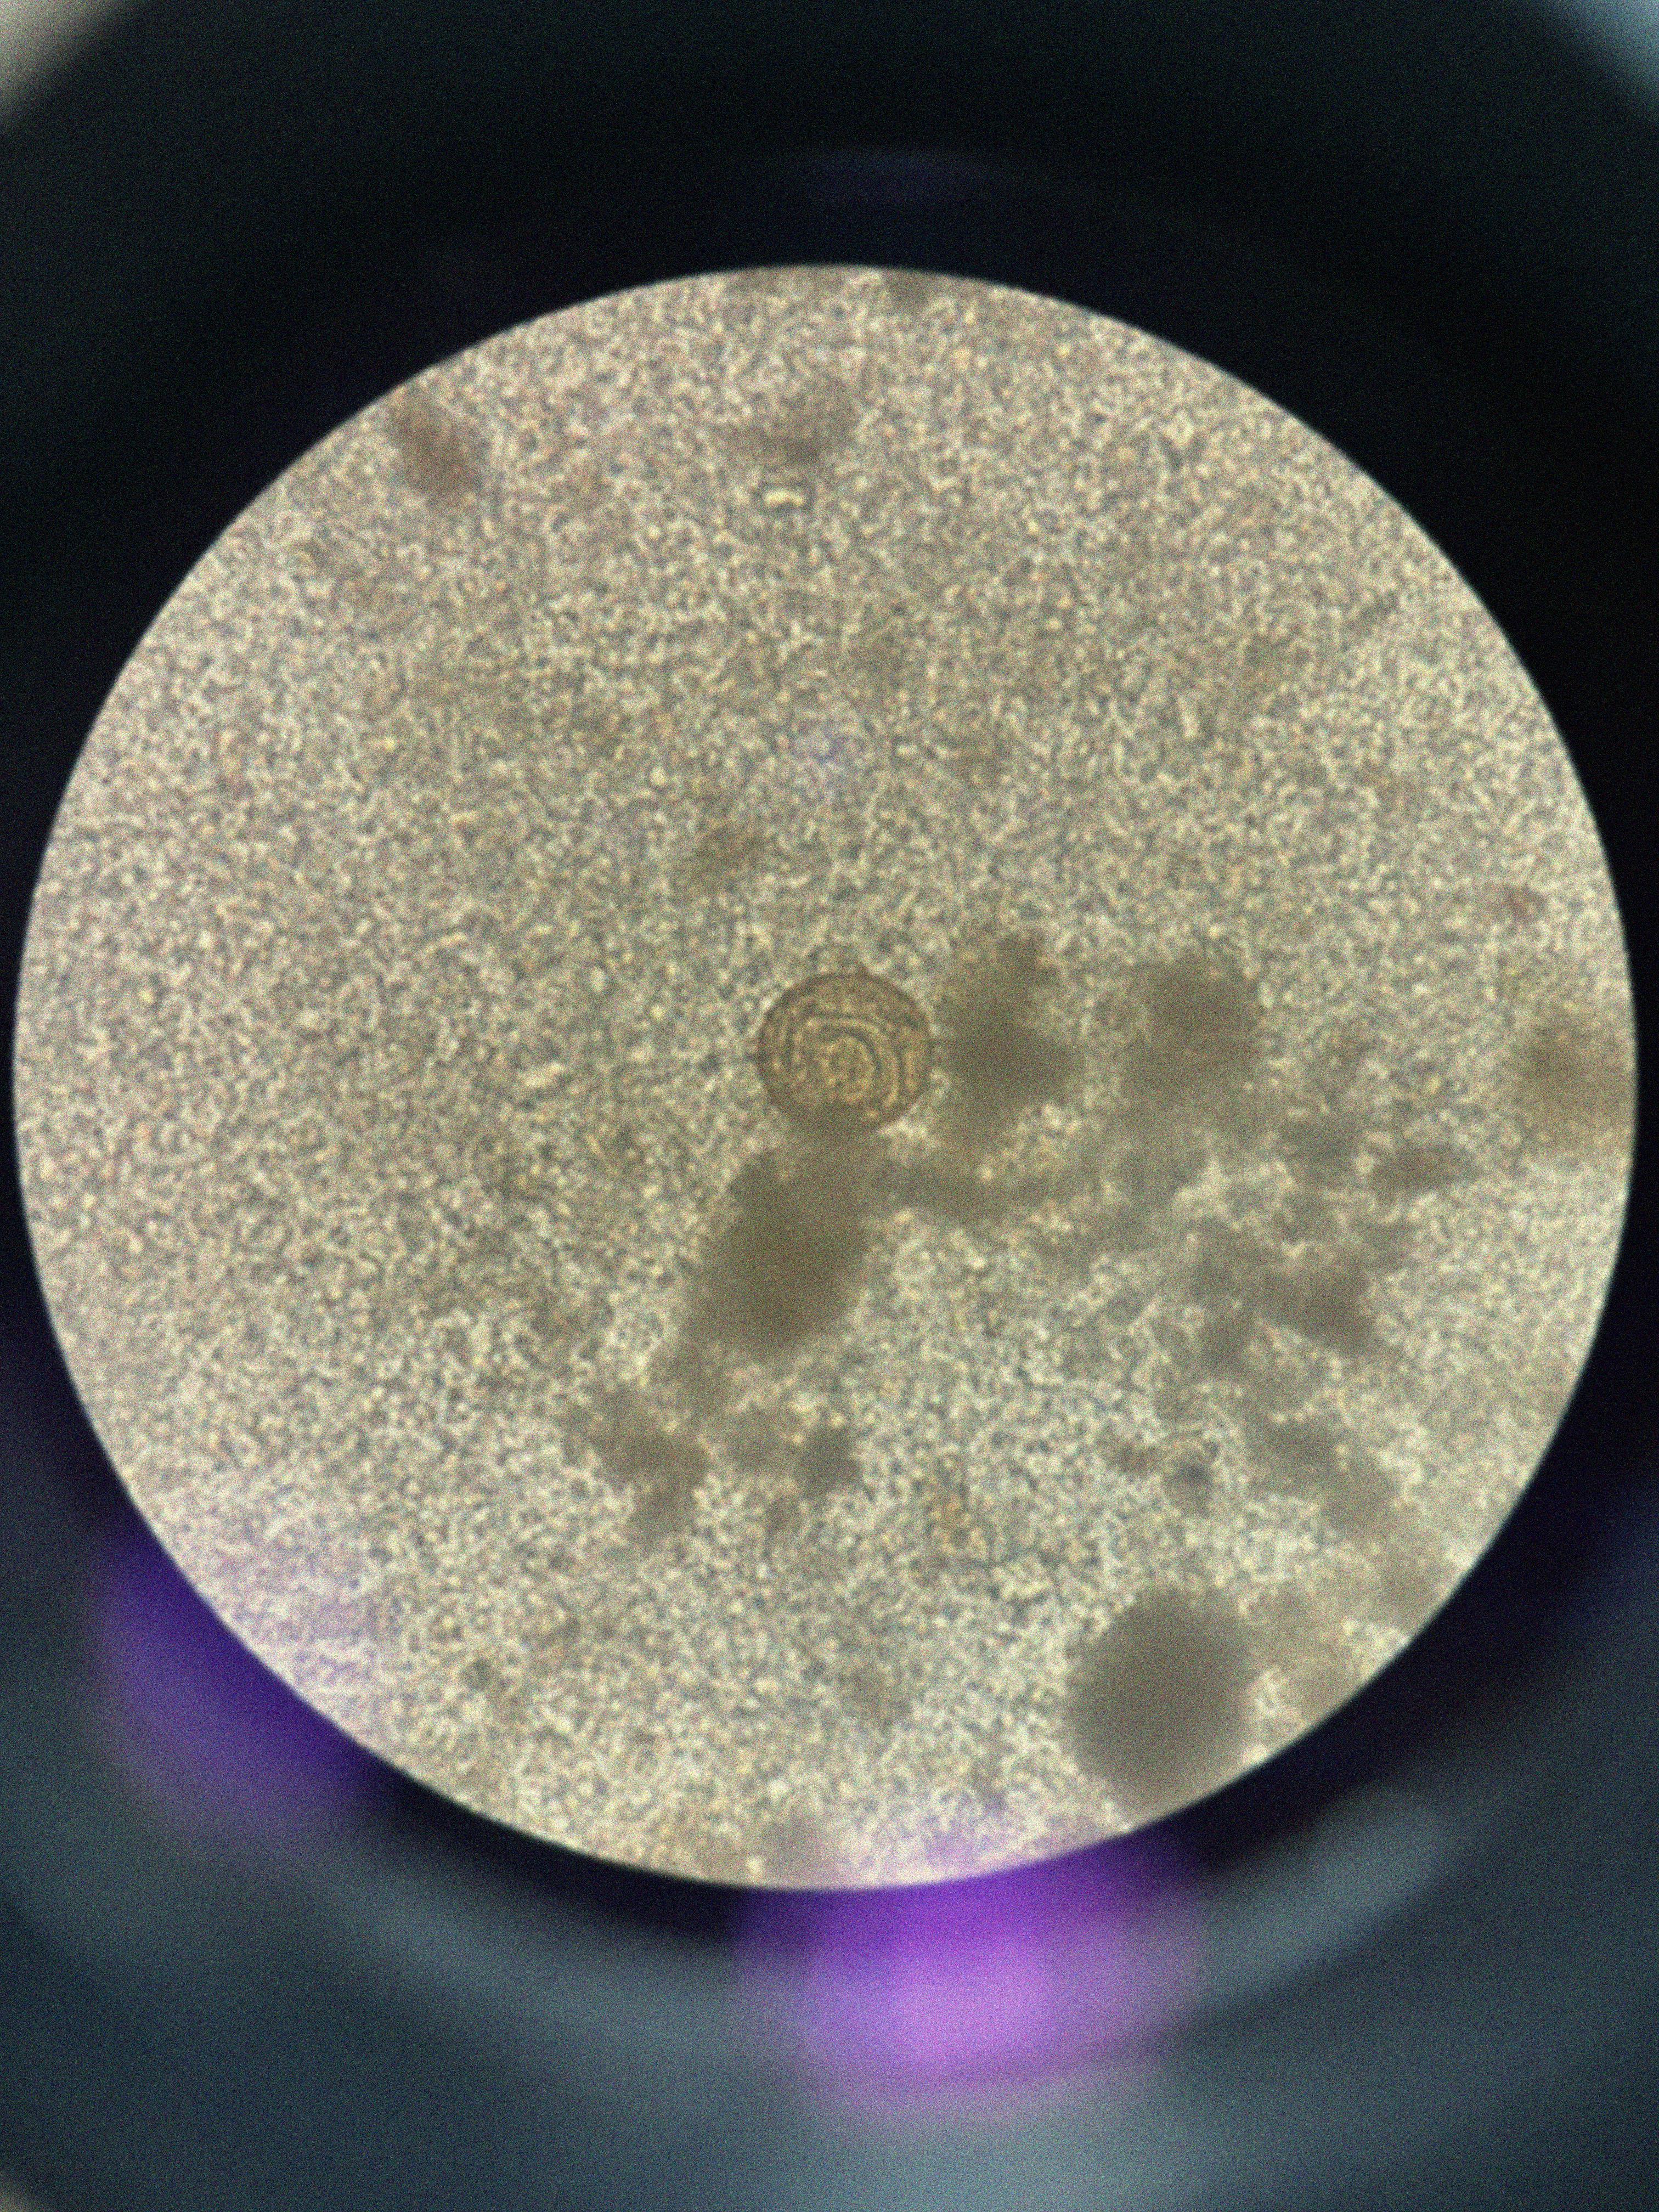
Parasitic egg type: Hymenolepis diminuta